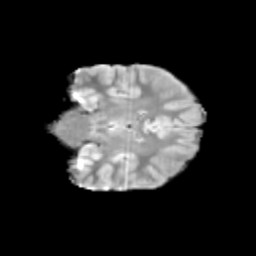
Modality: T2w
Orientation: coronal
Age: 9
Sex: male
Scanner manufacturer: siemens
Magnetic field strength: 3 T
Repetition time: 3.8 s
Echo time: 0.07 s